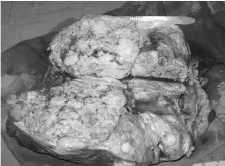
Gross appearance.
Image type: medical_photograph (other_medical_photograph)